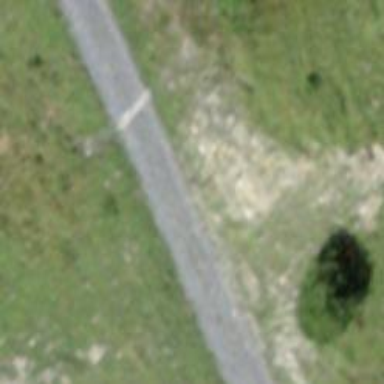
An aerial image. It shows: Downhill track.